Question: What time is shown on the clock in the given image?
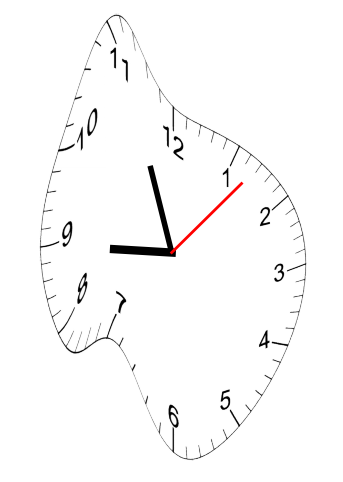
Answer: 08:56:07